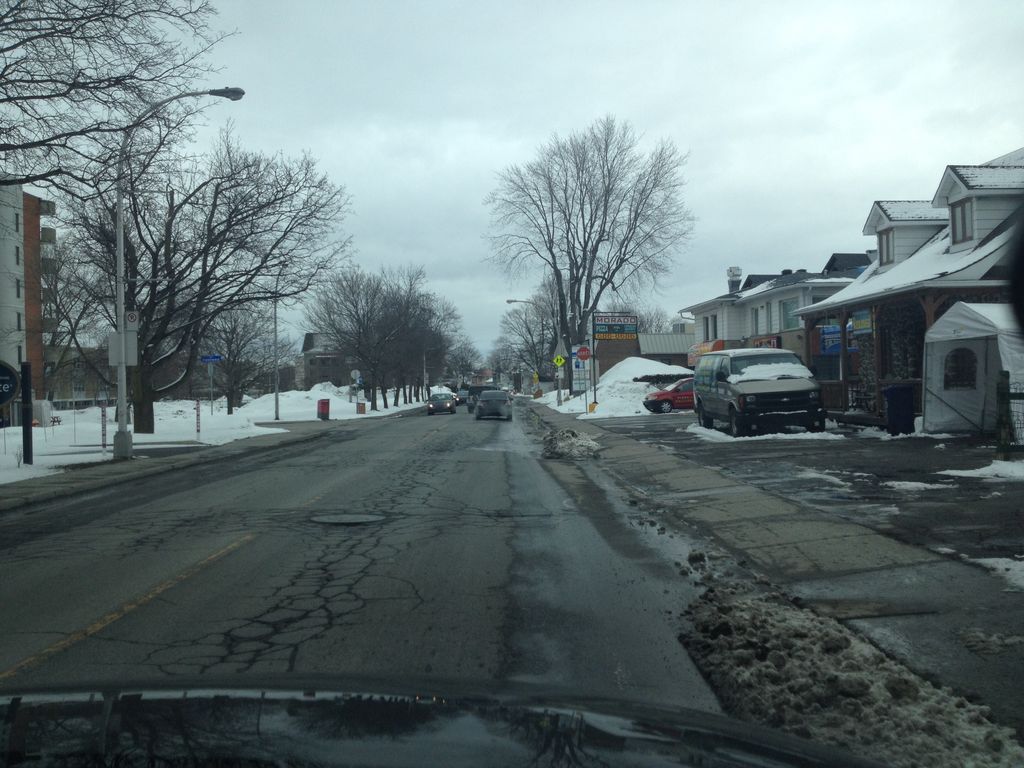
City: montreal